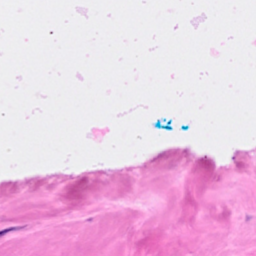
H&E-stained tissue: Breast